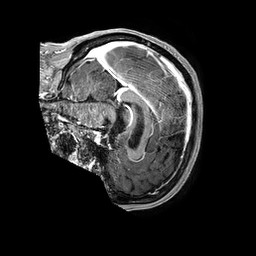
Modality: T1w
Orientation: sagittal
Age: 56
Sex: female
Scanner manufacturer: philips
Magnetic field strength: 3 T
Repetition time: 0.006641 s
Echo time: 0.002987 s